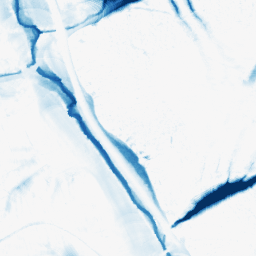
Category: morphological
Decomposition family: morphological_ellipse
Decomposition parameters: operation: closing
width: 30
height: 50
Upsampling method: lanczos
Upsampling parameters: scale: 4
Upsampling scale: 4